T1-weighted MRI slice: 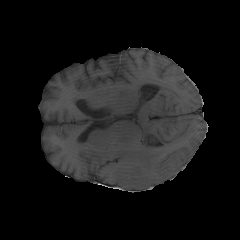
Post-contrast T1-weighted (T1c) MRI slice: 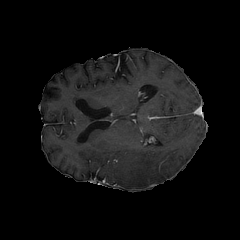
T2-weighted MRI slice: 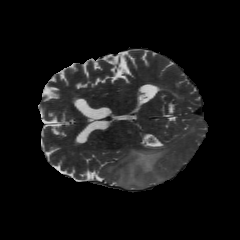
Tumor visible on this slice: yes